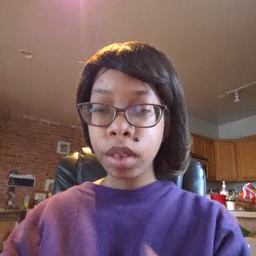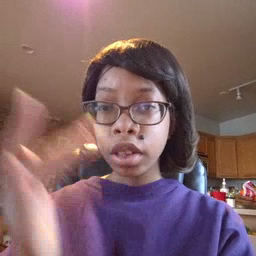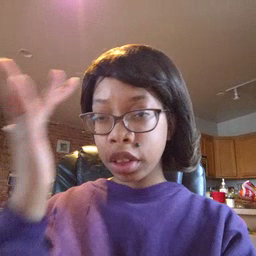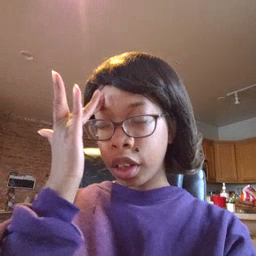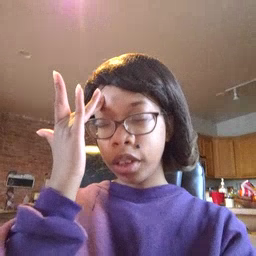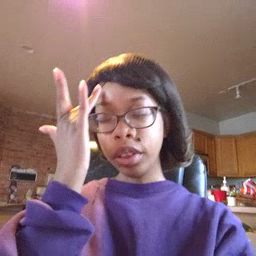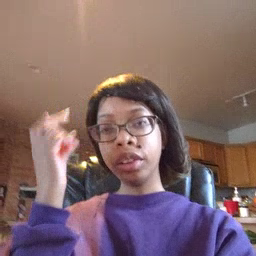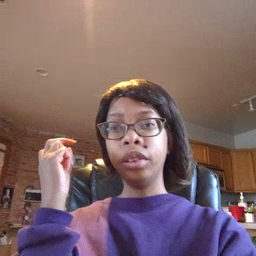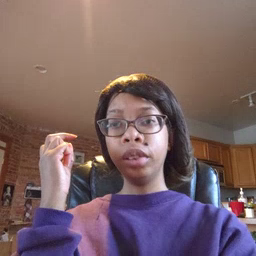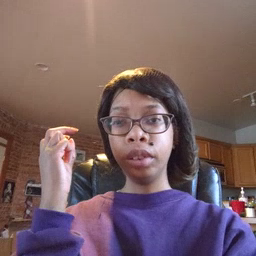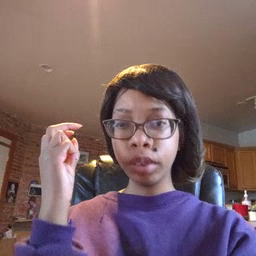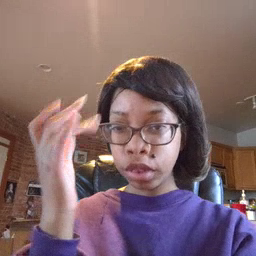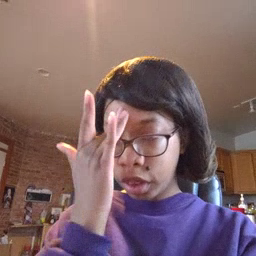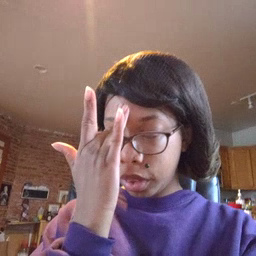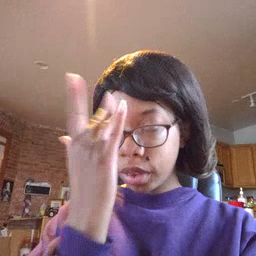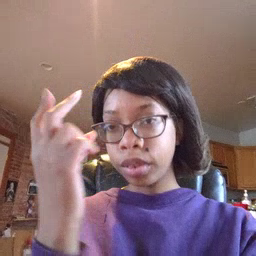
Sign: sick